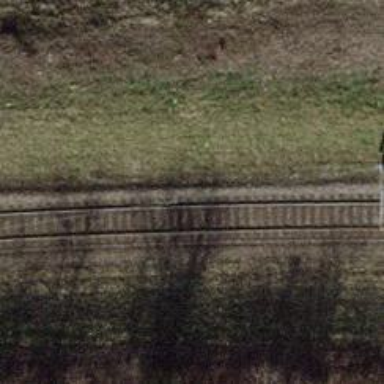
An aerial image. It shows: Railway yard with electrified contact lines.